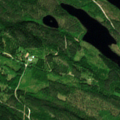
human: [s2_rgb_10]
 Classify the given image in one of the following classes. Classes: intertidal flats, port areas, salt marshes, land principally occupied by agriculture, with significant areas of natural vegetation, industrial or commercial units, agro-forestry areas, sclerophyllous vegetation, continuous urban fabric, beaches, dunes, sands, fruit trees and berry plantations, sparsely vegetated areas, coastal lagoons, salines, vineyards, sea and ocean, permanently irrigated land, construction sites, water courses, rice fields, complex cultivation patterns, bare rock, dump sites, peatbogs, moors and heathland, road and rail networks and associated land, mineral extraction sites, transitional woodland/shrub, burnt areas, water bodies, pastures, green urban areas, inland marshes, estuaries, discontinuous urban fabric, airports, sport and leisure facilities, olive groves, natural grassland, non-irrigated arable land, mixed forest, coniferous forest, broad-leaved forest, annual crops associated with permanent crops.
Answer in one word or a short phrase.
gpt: coniferous forest, mixed forest, transitional woodland/shrub, water bodies